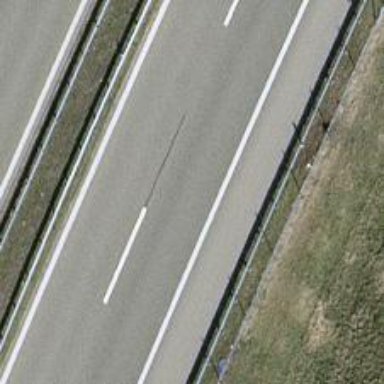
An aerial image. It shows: Asphalt motorway.